八年级 · 度量几何学
如图, $\triangle A B C$ 是等腰直角三角形, $\angle A C B=90^{\circ}, D$ 为 $A C$ 上一点, 延长 $B C$ 至点 $E$ 使 $C E=C D$,连接 $A E 、 B D$ 并延长 $B D$ 交 $A E$ 于点 $F$. 求证: $\triangle B E F$ 是直角三角形.

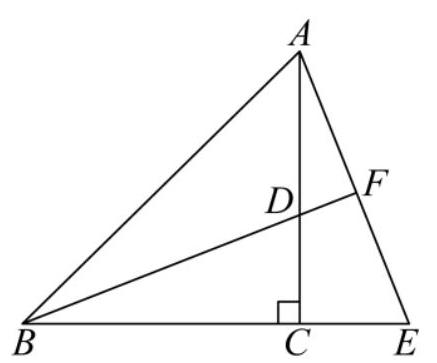
答案: 证明: $\because \triangle A B C$ 是等腰直角三角形, $\angle A C B=90^{\circ}$.

$\therefore B C=A C, \angle A C B=\angle A C E=90^{\circ}$.

$\because C E=C D$,

$\therefore \triangle A C E \cong \triangle B D C(\mathrm{SAS})$

$\therefore \angle C A E=\angle C B D$.

$\because \angle A C E=90^{\circ}$,

$\therefore \angle C A E+\angle E=90^{\circ}$,

$\therefore \angle C B D+\angle E=90^{\circ}$.

$\therefore \angle B F E=90^{\circ}$.

$\therefore \triangle B E F$ 是直角三角形.